Interaction volume radius: 5 \u00c5
Interaction volume height: 20 \u00c5
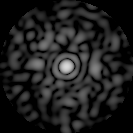
Disorder parameter: 0.8471